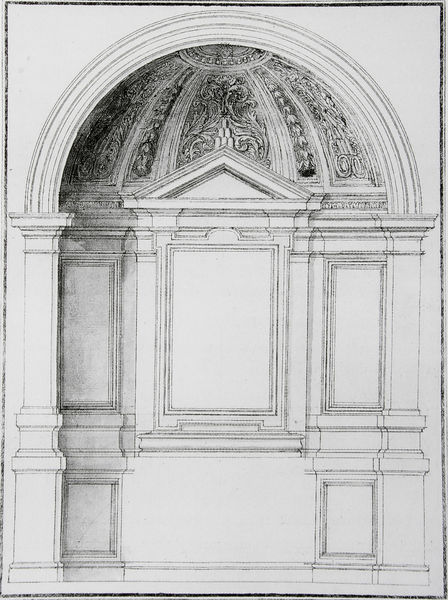
Titel: Entwurf für die Cappella Chigi in S. Maria della Pace, Rom
Künstler: Pietro da Cortona
Standort: London
Institution: Victoria and Albert Museum
Schlagwörter: gemälde, schatten, weiß, dreieck, fenster, grau, licht, marmor, profil, schwarz, skizze, stirn, säule, säulen, zeichnung, ornament, architektur, barock, rahmen, sockel, stein, bild, innenraum, feld, felder, kirche, gotik, renaissance, rund, ranken, relief, papier, bogen, perspektive, giebel, graphik, pilaster, rundbogen, kuppel, spitz, ornamente, stuck, plinthe, tor, eingang, nische, arkade, gewölbe, eckig, rechteck, torbogen, linie, druck, schnitt, schwarzweiss, gewunden, radierung, stich, entwurf, darstellung, altar, architrav, kapitelle, rom, kapitell, kasten, verziert, halbkreis, halbrund, fries, dreiecksgiebel, portal, geometrisch, sims, schnörkel, kalotte, gesims, laibung, ionisch, griechisch, halb, apsis, romanik, konstruktion, kapelle, ionische säulen, plan, kassetten, konche, fresko, niesche, block, heilig, schaft, quadrat, viereck, sakral, bau, klassisch, kapitel, gebälk, klassizistisch, akanthus, akantus, aufriss, tympanon, architekturzeichnung, ädikula, deckenmalerei, krypta, romanisch, arkantus, dreicksgiebel, säulenordnung, ordnung, spitzgiebel, grabmahl, ädicula, säulenstellung, sakralarchitektur, cortona, piedestal, wandverkleidung, mensa, predella, retabel, panel, eingerahmt, deckenfresko, tüt, abseite, ausmalung, arhitektur, verkröpft, oder, altarblock, dämlich, pietro, blockaltar, bogenstirn, dreickesgiebel, girbel, pannel, schaftring, stirnbogen, kupppel, bogel, platzhalter